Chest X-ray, AP view. Patient: 40 years old, sex F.
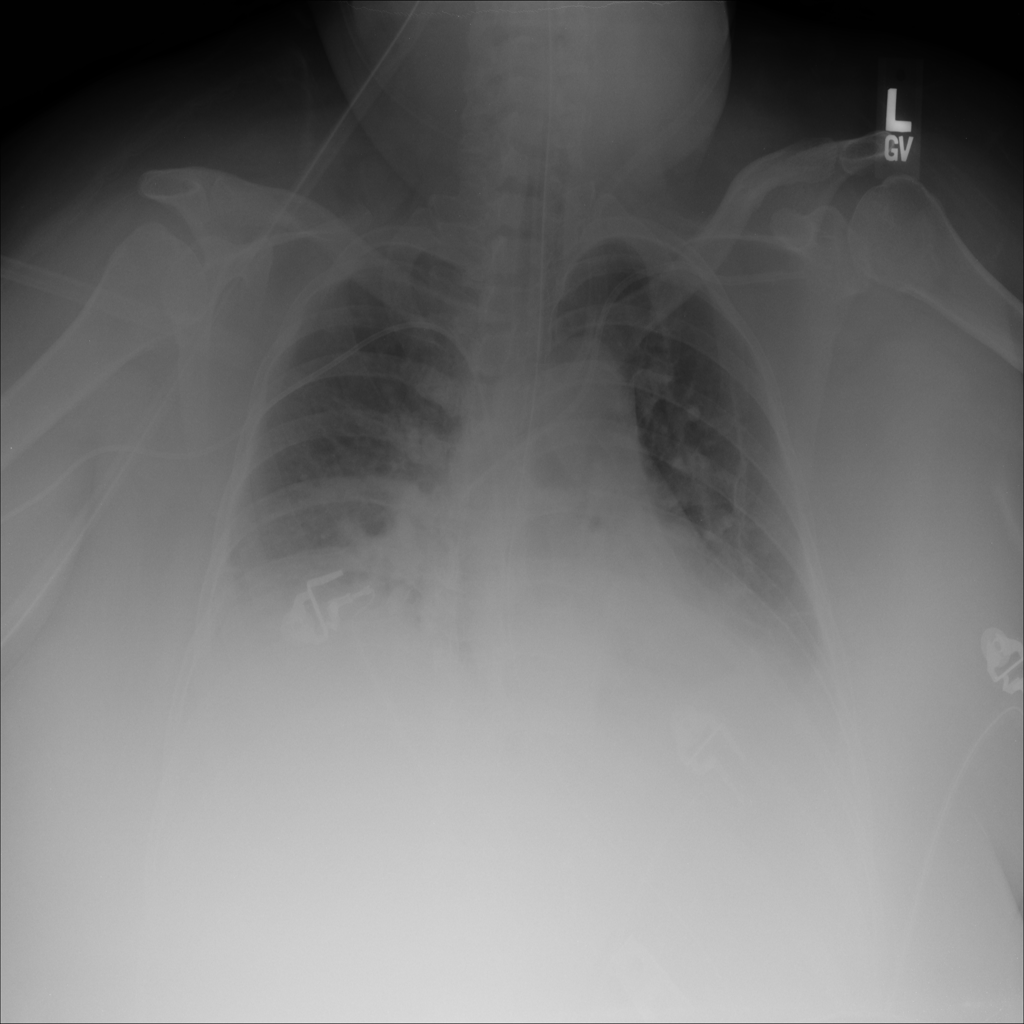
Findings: Atelectasis, Infiltration